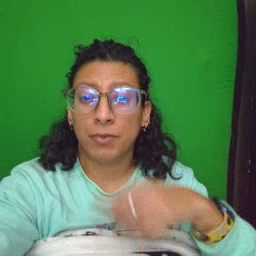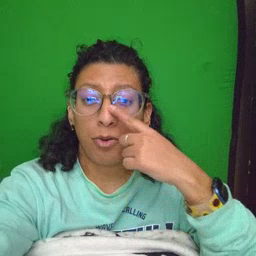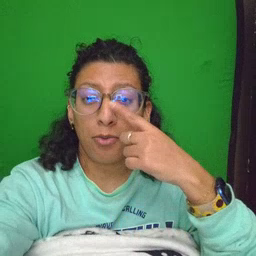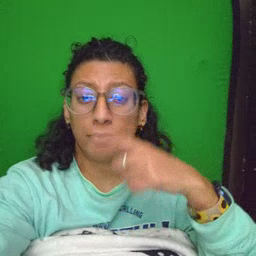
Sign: nose